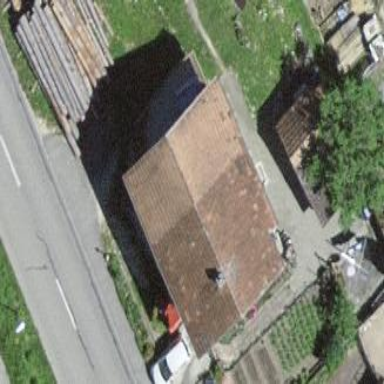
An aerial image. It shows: Residential building.